Here is the envelope spectrum of one vibration snapshot from a rolling-element bearing, with each characteristic fault-frequency family marked on the frequency axis. Diagnose the bearing from this image, choosing from: normal, inner_race, outer_race, ball.
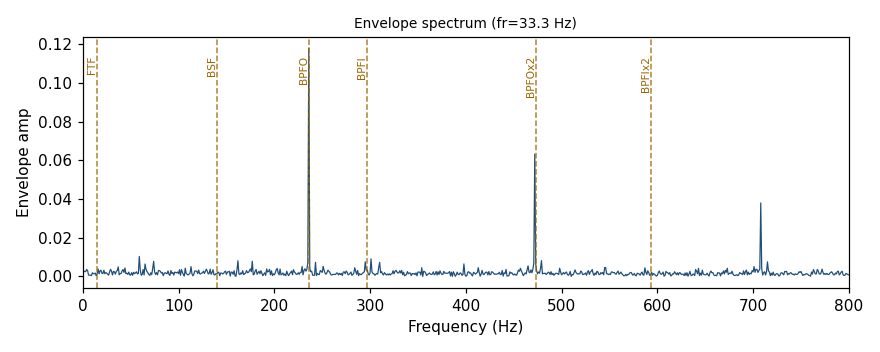
Answer: outer_race